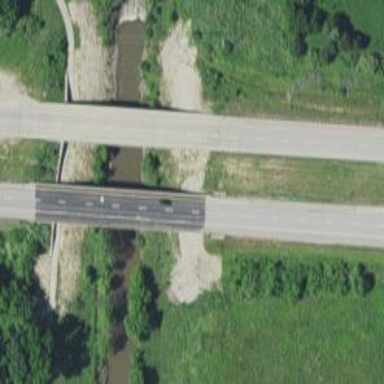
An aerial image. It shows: Bridge over trunk highway expressway.